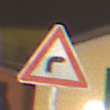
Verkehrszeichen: KurveRechts
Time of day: Night
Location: Outdoor (Urban)
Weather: PartlyCloudy
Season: NotSpecified
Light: Artificial